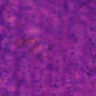
Metastatic tissue present: no